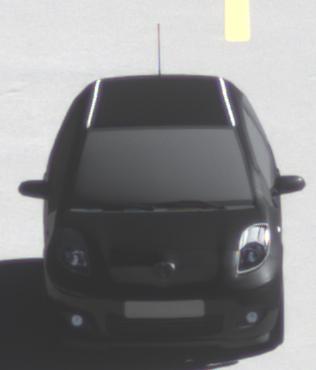
Make: Toyota
Model: Yaris 1.0
Detailed model: Yaris (XP13)
Model produced from: 2011/10
Model produced until: 2014/08
Doors: 3
Color: black
Road condition: dry road
Daytime: morning or afternoon
Contrast: high contrast